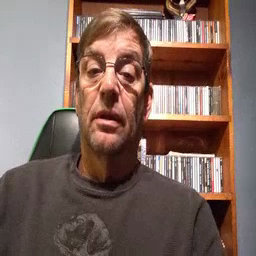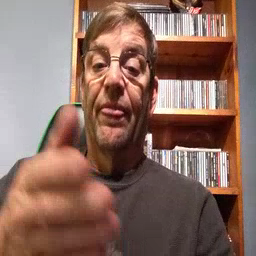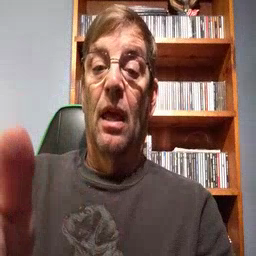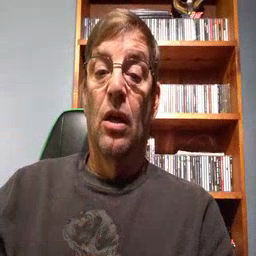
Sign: there